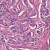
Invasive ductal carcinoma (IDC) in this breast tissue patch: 1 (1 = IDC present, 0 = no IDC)